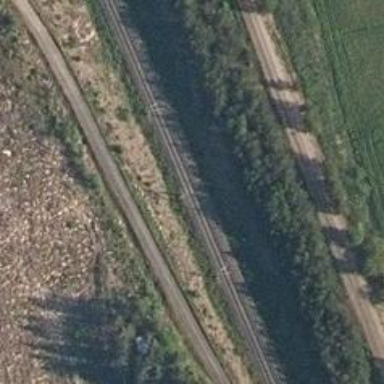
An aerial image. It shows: Railway track with continuous electrified contact lines.